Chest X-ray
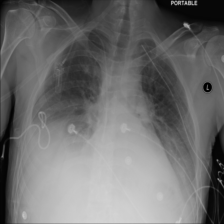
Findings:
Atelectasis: positive
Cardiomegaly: negative
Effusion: positive
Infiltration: negative
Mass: negative
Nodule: negative
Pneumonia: negative
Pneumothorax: negative
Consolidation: positive
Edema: negative
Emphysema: negative
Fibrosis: negative
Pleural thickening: negative
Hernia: negative